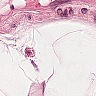
Metastatic tissue present: no